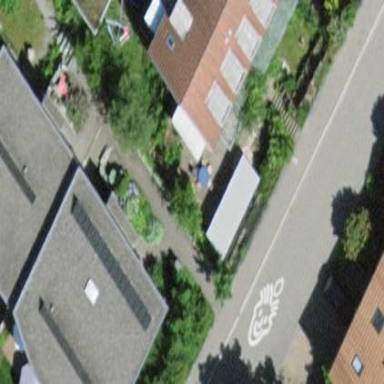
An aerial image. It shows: Simple and straightforward house.